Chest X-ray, AP view. Patient: 56 years old, sex M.
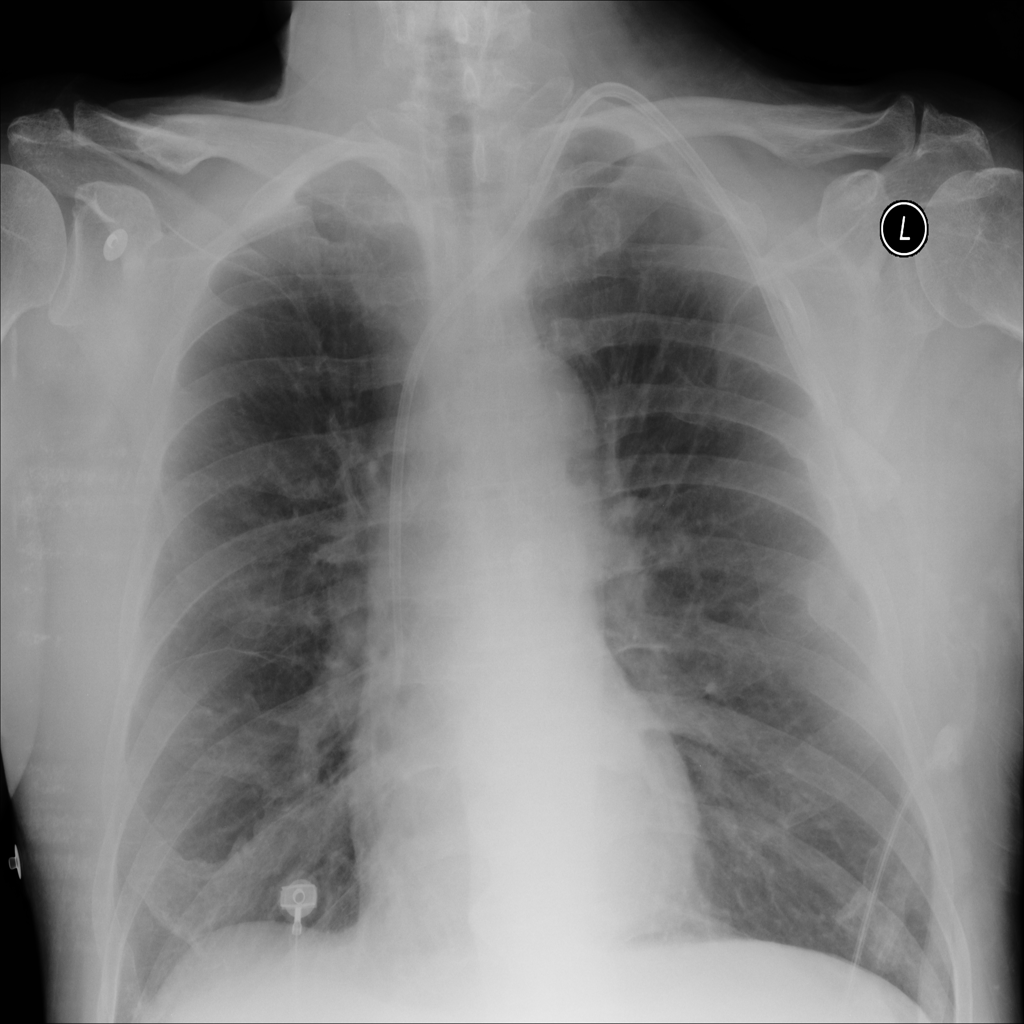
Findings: No Finding